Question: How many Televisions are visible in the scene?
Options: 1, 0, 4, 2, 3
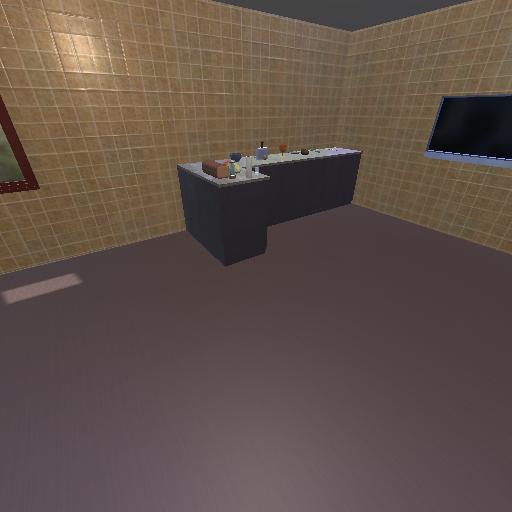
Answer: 1